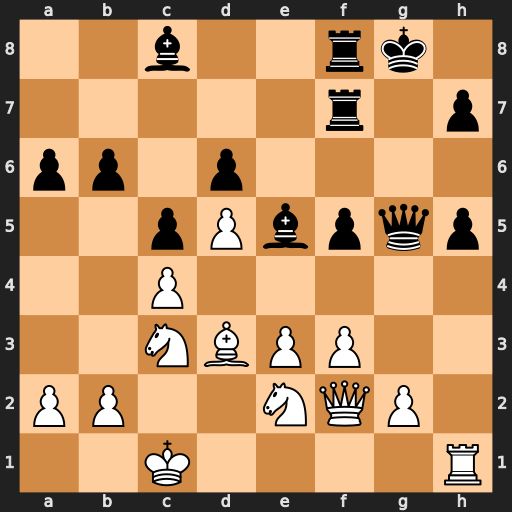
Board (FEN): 2b2rk1/5r1p/pp1p4/2pPbpqp/2P5/2NBPP2/PP2NQP1/2K4R
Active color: w
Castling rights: -
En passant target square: -
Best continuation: f4 Qg6 fxe5